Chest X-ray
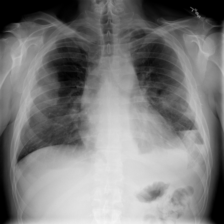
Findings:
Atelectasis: negative
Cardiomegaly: positive
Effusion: positive
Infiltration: negative
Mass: positive
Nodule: negative
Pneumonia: negative
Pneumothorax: positive
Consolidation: positive
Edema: negative
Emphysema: negative
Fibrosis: negative
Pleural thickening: negative
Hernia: negative